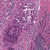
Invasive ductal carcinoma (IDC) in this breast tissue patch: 0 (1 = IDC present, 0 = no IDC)